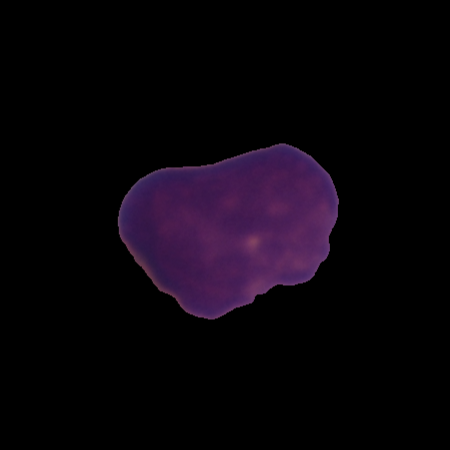
Label: healthy